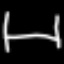
Label: bed